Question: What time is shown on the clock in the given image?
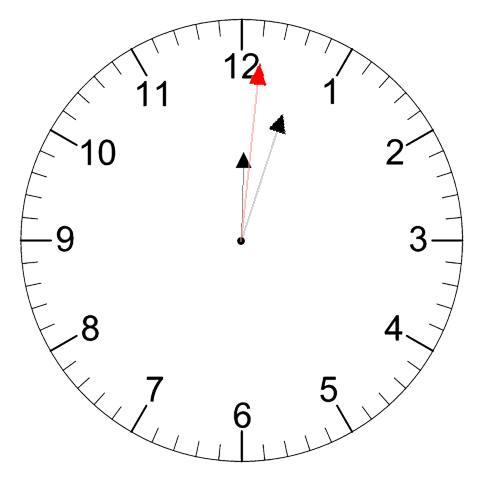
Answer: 12:03:01